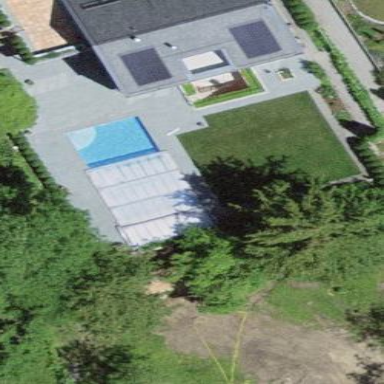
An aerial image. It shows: Swimming pool located in leisure land.